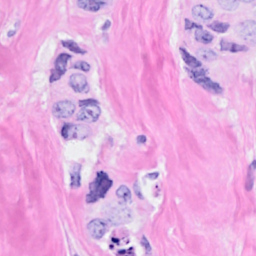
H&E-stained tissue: Breast